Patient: sex M, age 60
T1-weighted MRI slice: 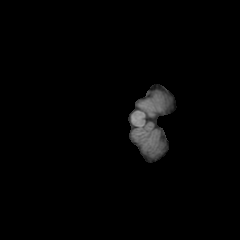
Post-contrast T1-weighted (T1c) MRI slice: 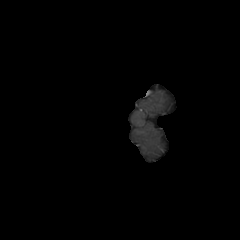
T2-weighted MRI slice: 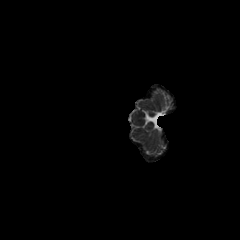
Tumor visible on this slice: no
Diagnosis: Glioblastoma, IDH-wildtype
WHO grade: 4